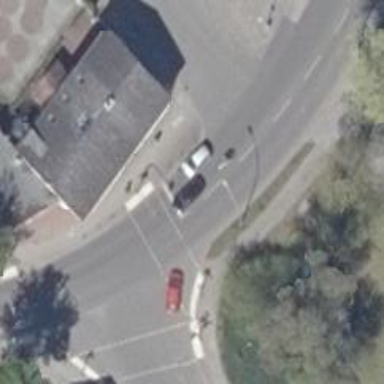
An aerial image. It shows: Tertiary road with asphalt surface. Both sides have sidewalks and there is cycle track on the left side.